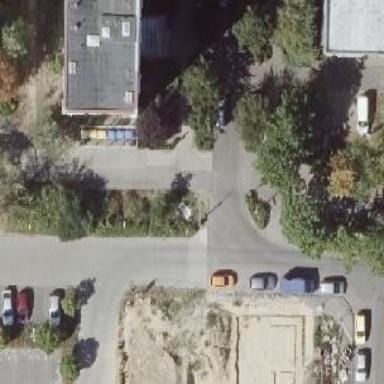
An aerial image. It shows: Footway with concrete surface.